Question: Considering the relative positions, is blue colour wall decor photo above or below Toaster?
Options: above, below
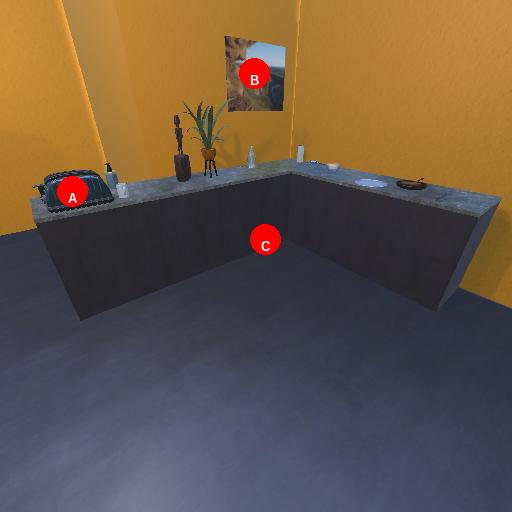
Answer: above